Question: I have a problem, I am trying to relocate the "fa-chevron-down" icon justified to the right with a 20px padding
Example:

HTML:
'''
<nav id="nav-menu" class="nav-menu">
<ul id="ul-accordion" class="ul-accordion">
<li>
<div class="link"><i class="fa fa-html5"></i>Emploplyee<i class="fa fa-chevron-down"></i></div>
<ul class="submenu">
<li><i class="fa fa-desktop"></i><a href="#">Add</a></li>
<li><i class="fa fa-desktop"></i><a href="#">Edit</a></li>
<li><i class="fa fa-desktop"></i><a href="#">Delate</a></li>
<li><i class="fa fa-desktop"></i><a href="#">Search</a></li>
</ul>
</li>
<li>
<div class="link"><i class="fa fa-html5"></i>Payment<i class="fa fa-chevron-down"></i></div>
<ul class="submenu">
<li><i class="fa fa-desktop"></i><a href="#">Add</a></li>
<li><i class="fa fa-desktop"></i><a href="#">Edit</a></li>
<li><i class="fa fa-desktop"></i><a href="#">Delate</a></li>
<li><i class="fa fa-desktop"></i><a href="#">Search</a></li>
</ul>
</li>
</ul>
</nav>
'''
<URL>
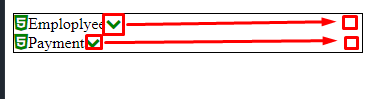
Answer: ## Fiddle
Not much different from the solution in previous answer:
'''
.ul-accordion li i.fa-chevron-down {
font-size: 16px;
float:right;
padding:0 20px;
}
'''
I added some animation of the chevrons that behave like a typical dropdown icon:
This at the top block of jQuery:
'''
$("i.fa.fa-chevron-down").addClass('fa-rotate-270');
'''
and this at the bottom:
'''
$(this).find('i.fa.fa-chevron-down').toggleClass('fa-rotate-270');
'''
if '.fa-chevron-down' was omitted here, the '.fa-html5' would also rotate which looks kinda cool...
## Demo
'''
$(document).ready(function () {
$(".submenu").slideUp();
$(".link").addClass('Close');
// Start the chevron pointing to the right
$("i.fa.fa-chevron-down").addClass('fa-rotate-270');
$(".link").on('click', function () {
if ($(this).is(".Close")) {
$(this).removeClass('Close');
$(this).next(".submenu").slideDown();
} else {
$(this).addClass('Close');
$(this).next(".submenu").slideUp();
}
/* When toggling, the correct state is
|| always executed at the correct alternation
|| as long as class is correctly set
|| before loading page.
*/
$(this).find('i.fa.fa-chevron-down').toggleClass('fa-rotate-270');
})
});
'''
'''
.nav-menu {
max-width: 350px;
background-color:white;
}
.ul-accordion {
padding: 0px;
border: 1px solid black;
}
.ul-accordion li {
list-style-type: none;
}
.ul-accordion li i {
color: green;
font-size: 18px;
}
.ul-accordion li i.fa-chevron-down {
font-size: 16px;
/* Added for right justification and requested padding */
float:right;
padding:0 20px;
}
.ul-accordion li i.fa-paint-brush {
left: 35px;
padding: 0px;
margin: 0px 0px 0px 10px;
}
.submenu {
padding: 0px;
}
.submenu ul {
padding: 0px;
}
.submenu li{
border-bottom: 1px solid black;
}
.link {
text-align: left;
font-size: 16px;
cursor:pointer;
}
'''
'''
<script src="https://use.fontawesome.com/f8e0e376c3.js"></script>
<script src="https://ajax.googleapis.com/ajax/libs/jquery/2.1.1/jquery.min.js"></script>
<nav id="nav-menu" class="nav-menu">
<ul id="ul-accordion" class="ul-accordion">
<li>
<div class="link"><i class="fa fa-html5"></i>Emploplyee<i class="fa fa-chevron-down"></i></div>
<ul class="submenu">
<li><i class="fa fa-desktop"></i><a href="#">Add</a></li>
<li><i class="fa fa-desktop"></i><a href="#">Edit</a></li>
<li><i class="fa fa-desktop"></i><a href="#">Delete</a></li>
<li><i class="fa fa-desktop"></i><a href="#">Search</a></li>
</ul>
</li>
<li>
<div class="link"><i class="fa fa-html5"></i>Payment<i class="fa fa-chevron-down"></i></div>
<ul class="submenu">
<li><i class="fa fa-desktop"></i><a href="#">Add</a></li>
<li><i class="fa fa-desktop"></i><a href="#">Edit</a></li>
<li><i class="fa fa-desktop"></i><a href="#">Delete</a></li>
<li><i class="fa fa-desktop"></i><a href="#">Search</a></li>
</ul>
</li>
</ul>
</nav>
'''